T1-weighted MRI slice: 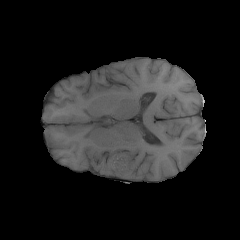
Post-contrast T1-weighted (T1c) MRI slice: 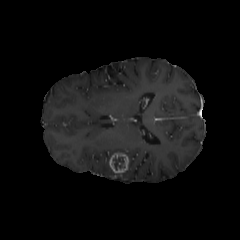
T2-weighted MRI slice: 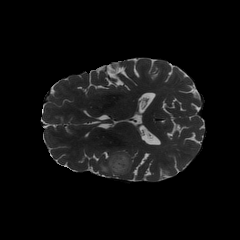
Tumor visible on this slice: yes